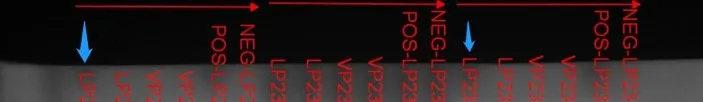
Relative to the positive control indicated by the red arrow. Long PCR with N2.1/JF3R and 3FH/JF3R primers revealed IP-specific 2.6-kb and 1.8-kb bands in patient samples, as indicated by the blue arrows. Conversely, the bands amplified with the IKBKGP-specific primer (JF3R/Rev2) showed no discernible specificity between patients and controls.
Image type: electrography (emg)